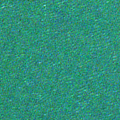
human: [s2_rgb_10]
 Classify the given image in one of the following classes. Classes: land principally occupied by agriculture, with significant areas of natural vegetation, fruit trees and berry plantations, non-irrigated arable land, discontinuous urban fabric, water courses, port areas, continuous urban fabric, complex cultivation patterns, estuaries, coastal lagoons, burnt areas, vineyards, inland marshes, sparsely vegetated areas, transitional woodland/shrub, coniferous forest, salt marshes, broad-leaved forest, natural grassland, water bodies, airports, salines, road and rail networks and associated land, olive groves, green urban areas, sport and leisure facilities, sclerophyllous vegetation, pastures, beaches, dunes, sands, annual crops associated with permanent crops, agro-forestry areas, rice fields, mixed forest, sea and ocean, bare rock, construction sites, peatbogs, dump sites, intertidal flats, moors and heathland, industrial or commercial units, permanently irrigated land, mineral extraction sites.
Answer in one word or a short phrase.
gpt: sea and ocean